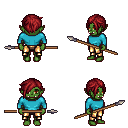
a pixel art fantasy rpg character, female body template, orc, green skin, teal long-sleeve shirt, gold greaves, brunette pixie cut hairstyle, spear, four views (front, back, left, right), 2x2 character sprite sheet, small pixel art, hard edges, no anti-aliasing